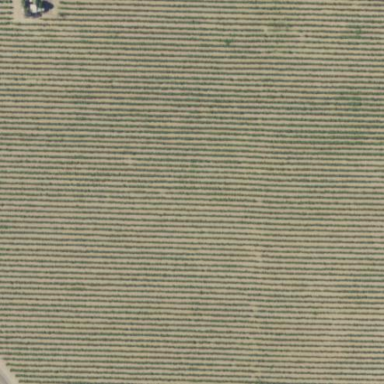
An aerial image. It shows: Vineyard with grape crops.